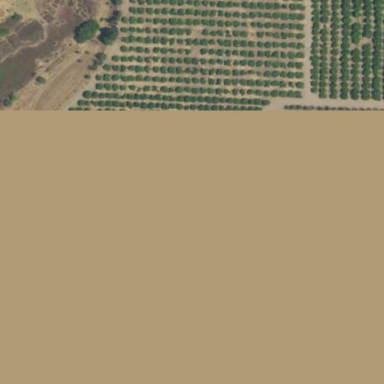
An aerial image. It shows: Orchard.